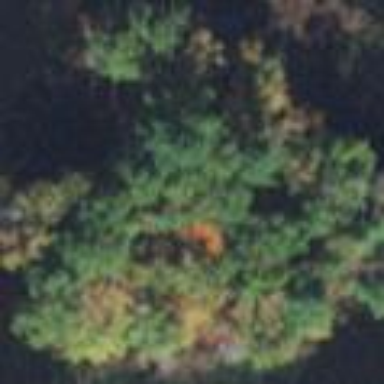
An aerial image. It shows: Nature reserve within woodland area.